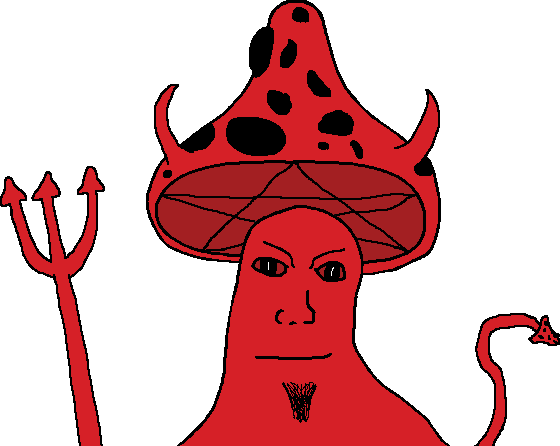
Label: 5_Shroomjak